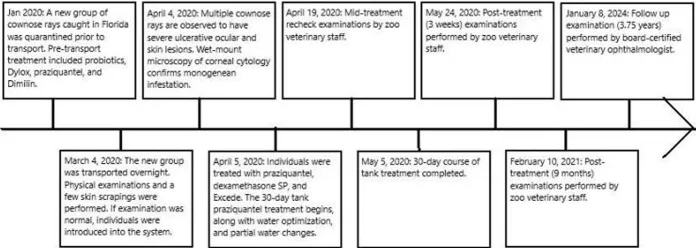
A timeline describing the history, diagnosis, treatment, and follow-up period of a confirmed ocular infestation by monogeneans in nine cownose rays (Rhinoptera bonasus).
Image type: chart (chart)